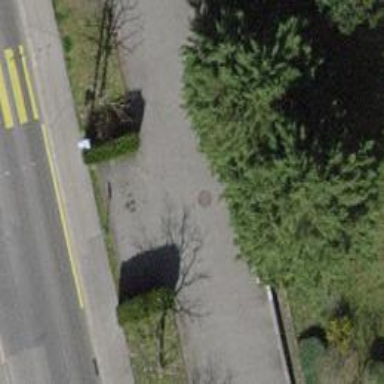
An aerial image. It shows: Pedestrian road with asphalt surface.